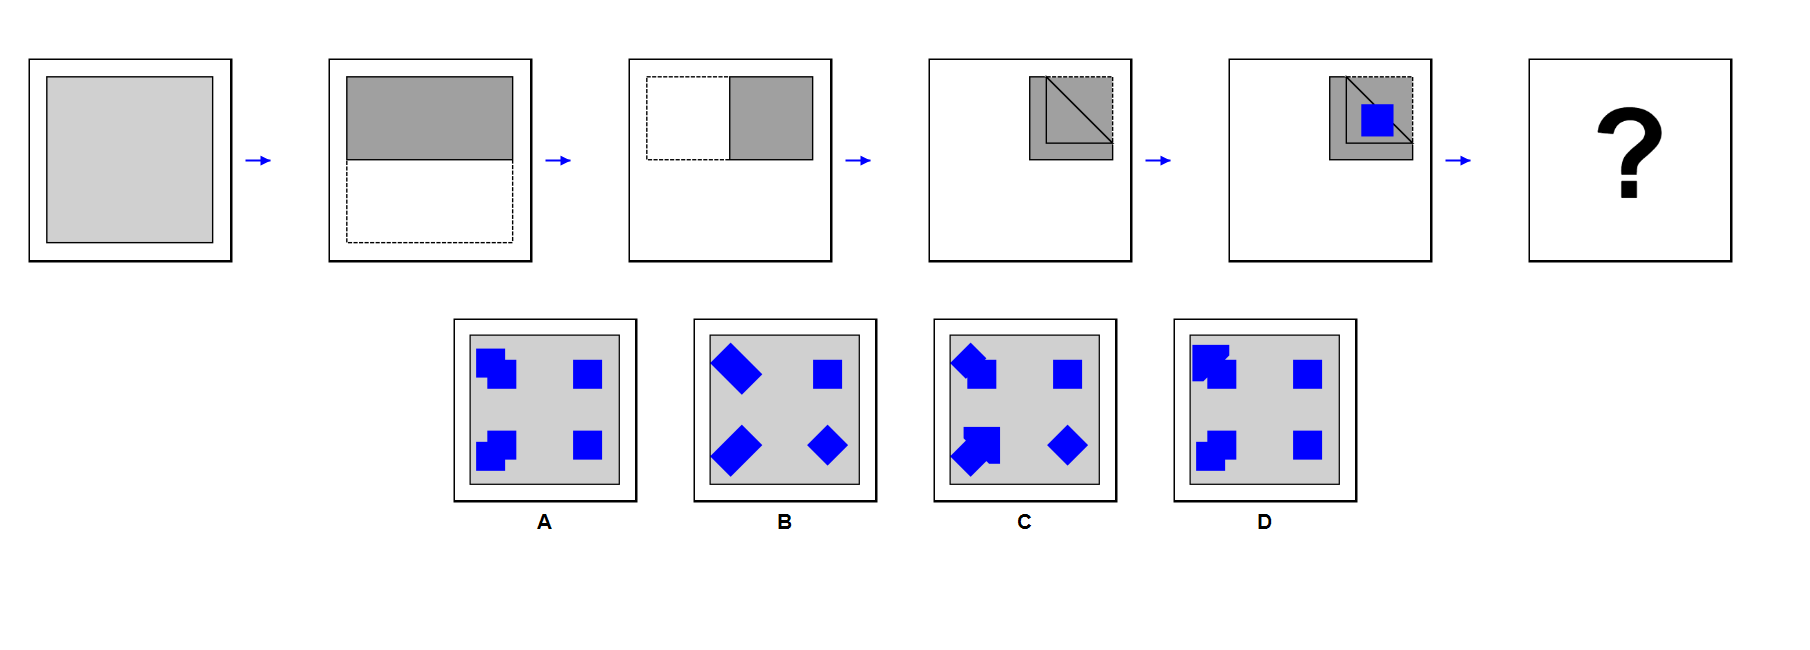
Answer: A